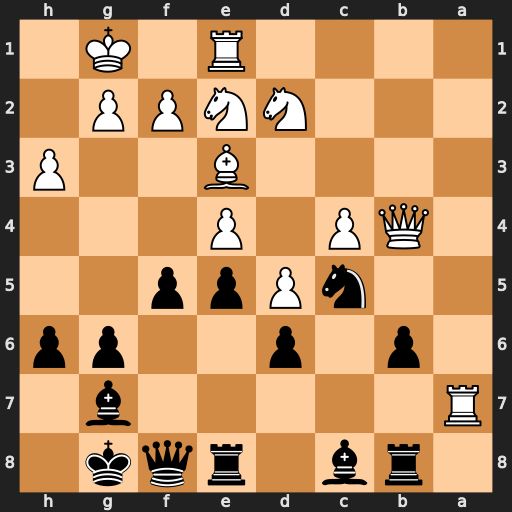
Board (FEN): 1rb1rqk1/R5b1/1p1p2pp/2nPpp2/1QP1P3/4B2P/3NNPP1/4R1K1
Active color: b
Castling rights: -
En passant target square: -
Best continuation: Nd3 Qb1 Nxe1